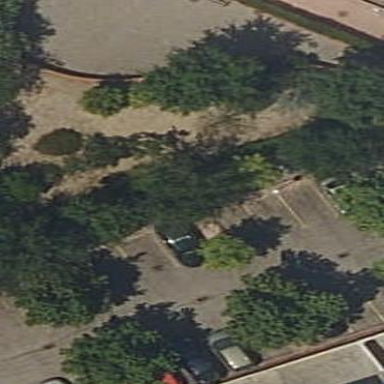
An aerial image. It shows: Park.